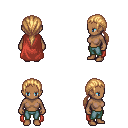
a pixel art fantasy rpg character, female body template, human, dark skin, maroon cape, teal pants, light blonde ponytail hairstyle, four views (front, back, left, right), 2x2 character sprite sheet, small pixel art, hard edges, no anti-aliasing